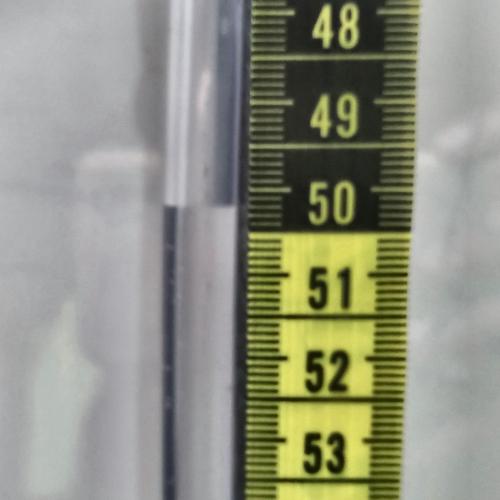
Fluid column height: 50.2 cm